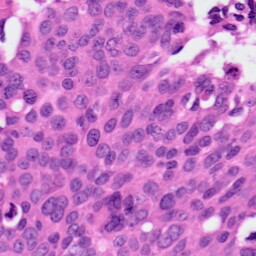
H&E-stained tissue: Ovarian